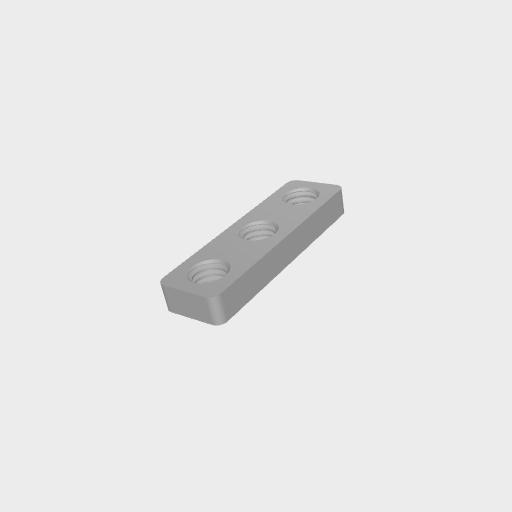
Part: ThreadedPlate1x3H